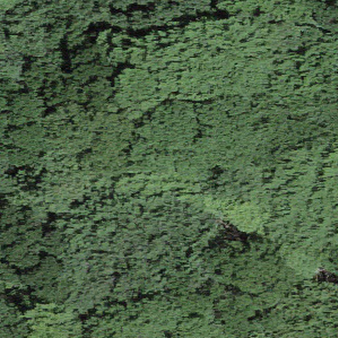
Label: other